Question: I am making a calendar system, where I can choose between 2 dates, and then get returned how many hours I have been working in this period. The below illustration is for one day. The calendar system looks like this:
>
As you can see I have a Start Date and End Date. From the javascript I should pick up the values and send through to my servlet.
Here is the Javascript:
'''
<script>
$(function() {
$(".datepicker" ).datepicker({dateFormat: 'yy-mm-dd'});
});
</script>
</head>
<body>
DatePicker Ajax Post:
<form method="post" id="myForm" action="../getHoursSQL">
Start Date:
<input type="text" name="startDate" class="datepicker"/><br/>
End Date:
<input type="text" name="endDate" class="datepicker"/><br/>
<input type="submit"/>
</form>
<div id="startresult"></div>
<div id="endresult"></div>
</body>
<script type="text/javascript">
$("input[name=endDate]").datepicker({
dateFormat: 'yy-mm-dd',
onSelect: function(date, instance){
var jsonStr = $('#myForm').serializeArray();
console.log(JSON.stringify(jsonStr));
$.ajax({
url: "../getHoursSQL",
type: "post",
data: JSON,
success: function(data){
start: $("#startDate").val();
alert("success");
$("#startresult").html(data);
},
error:function(){
alert("failure");
$("#startresult").html('there is error while submit');
}
});
}
});
</script>
'''
And My servlet is here:
'''
import java.io.*;
import java.sql.*;
import java.text.SimpleDateFormat;
import javax.servlet.*;
import javax.servlet.annotation.WebServlet;
import javax.servlet.http.*;
@WebServlet("/getHoursSQL")
public class getHoursSQL extends HttpServlet{
private static final long serialVersionUID = 1L;
@Override
protected void doGet(HttpServletRequest request, HttpServletResponse response)
throws ServletException, IOException {
doPost(request, response);
}
public void doPost(HttpServletRequest req, HttpServletResponse res)
throws ServletException, IOException{
String connectionURL = "jdbc:mysql://localhost/NekiWork";
Connection connection=null;
try {
//Load database driver
Class.forName("com.mysql.jdbc.Driver");
//Connection to the database
connection = DriverManager.getConnection(connectionURL, "root", "");
//Getting the data from database
String sql = "SELECT *, (Day_hours + (Day_minutes / 60)) AS Allday_hours FROM Workdata "
+ "WHERE startDate = ? AND endDate = ? ";
PreparedStatement pst = connection.prepareStatement(sql);
SimpleDateFormat format = new SimpleDateFormat("yy-MM-dd");
java.util.Date util_StartDate = format.parse( req.getParameter("startDate") );
java.sql.Date sql_StartDate = new java.sql.Date( util_StartDate.getTime() );
java.util.Date util_EndDate = format.parse( req.getParameter("endDate") );
java.sql.Date sql_EndDate = new java.sql.Date( util_EndDate.getTime() );
pst.setDate( 1, sql_StartDate );
pst.setDate(2, sql_EndDate );
System.out.println(req.getParameter("startDate"));
System.out.println(req.getParameter("endDate"));
//Show the result from database
ResultSet rs = pst.executeQuery();
float Allday_hours_sum = 0;
while (rs.next()){
Allday_hours_sum += rs.getFloat("Allday_hours");
}
res.setContentType("text/html;charset=UTF-8");
res.getWriter().print(Allday_hours_sum);
pst.close();
}
catch(ClassNotFoundException e){
System.out.println("Couldn't load database driver: " + e.getMessage());
}
catch(SQLException e){
System.out.println("SQLException caught: " + e.getMessage());
}
catch (Exception e){
e.printStackTrace();
}
finally {
try {
if (connection != null) connection.close();
}
catch (SQLException ignored){
System.out.println(ignored);
}
}
}
}
'''
So the problem is that when I run my page I get an error SQLException caught: Unknown column 'startDate'in 'where clause'. My database looks like this:
'''
P_id | Date | Day_hours | Day_minutes | Allday_hours
Job 1 1 2014-03-10 4 45 4.45
Job 2 2 2014-03-10 5 15 5.15
Job 3 3 2014-03-09 3 30 3.30
Job 4 4 2014-03-09 1 45 1.45
Printet out: **15.15**
'''
That is of course because I don't have any "startDate" in my database. But How can I make the following SQL query to pick up the dates?
'''
String sql = "SELECT *, (Day_hours + (Day_minutes / 60)) AS Allday_hours FROM Workdata "
+ "WHERE startDate = ? AND endDate = ? ";
'''
When I hit "Submit" i get this printet in my console:
2014-03-03
2014-03-21
'''
SQLException caught: Unknown column 'startDate' in 'where clause'
'''
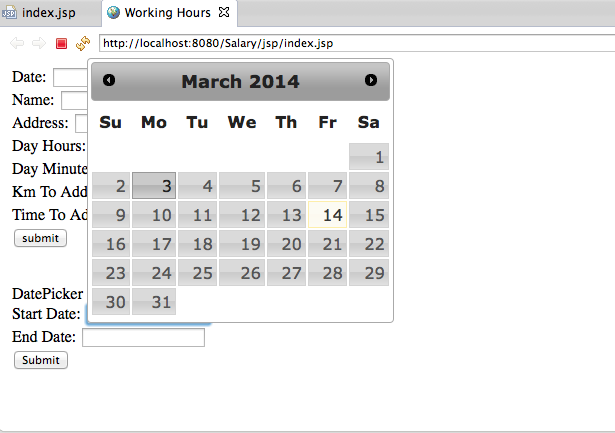
Answer: You need to add a Space before 'WHERE' keyword, like below,
'''
String sql = "SELECT *, (Day_hours + (Day_minutes / 60)) AS Allday_hours FROM Workdata "
+ " WHERE Date Between ? AND ? ";
'''